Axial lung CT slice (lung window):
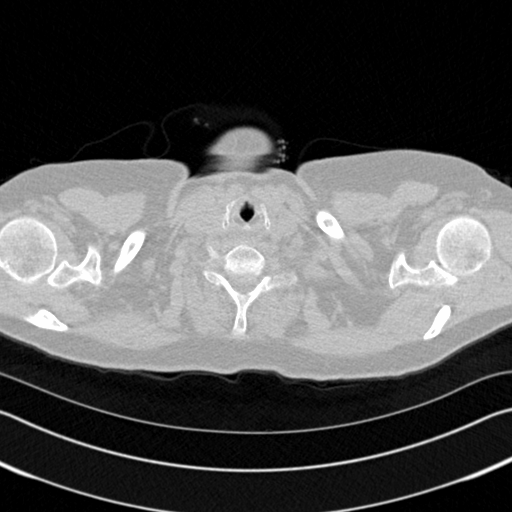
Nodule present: no